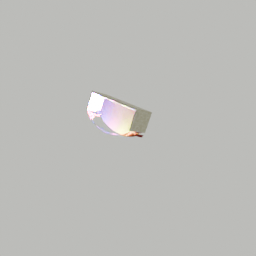
Label: decoration